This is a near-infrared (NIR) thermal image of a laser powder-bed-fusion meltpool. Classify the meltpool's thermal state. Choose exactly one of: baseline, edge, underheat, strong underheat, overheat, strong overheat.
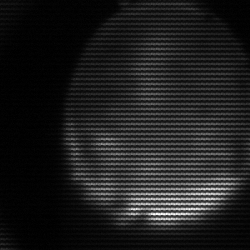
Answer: edge